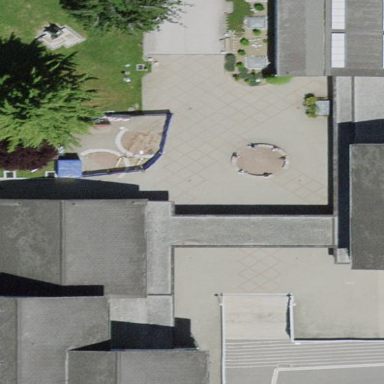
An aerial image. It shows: View of roof of building.